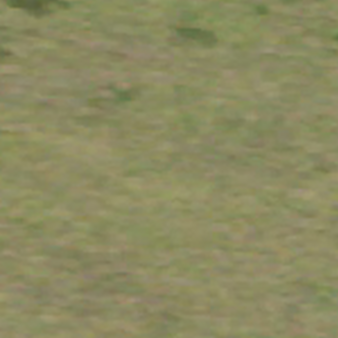
Label: other